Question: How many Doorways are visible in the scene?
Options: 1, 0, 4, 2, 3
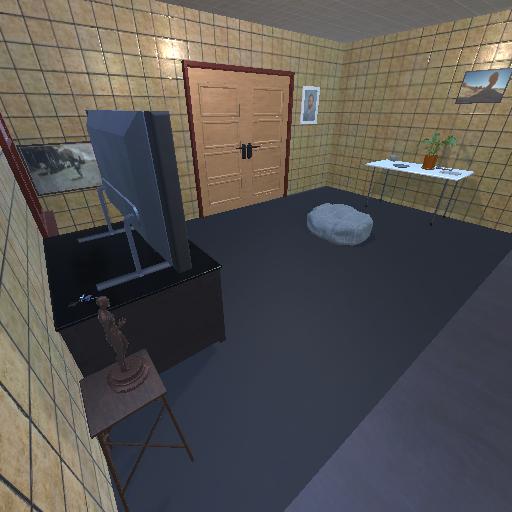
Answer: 1